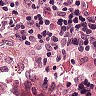
Metastatic tissue present: no